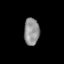
Tissue: lung
Cell type: Epithelial cells
Senescence score: 0.1597
Nuclear area (px): 408
Mean DAPI intensity: 144.765